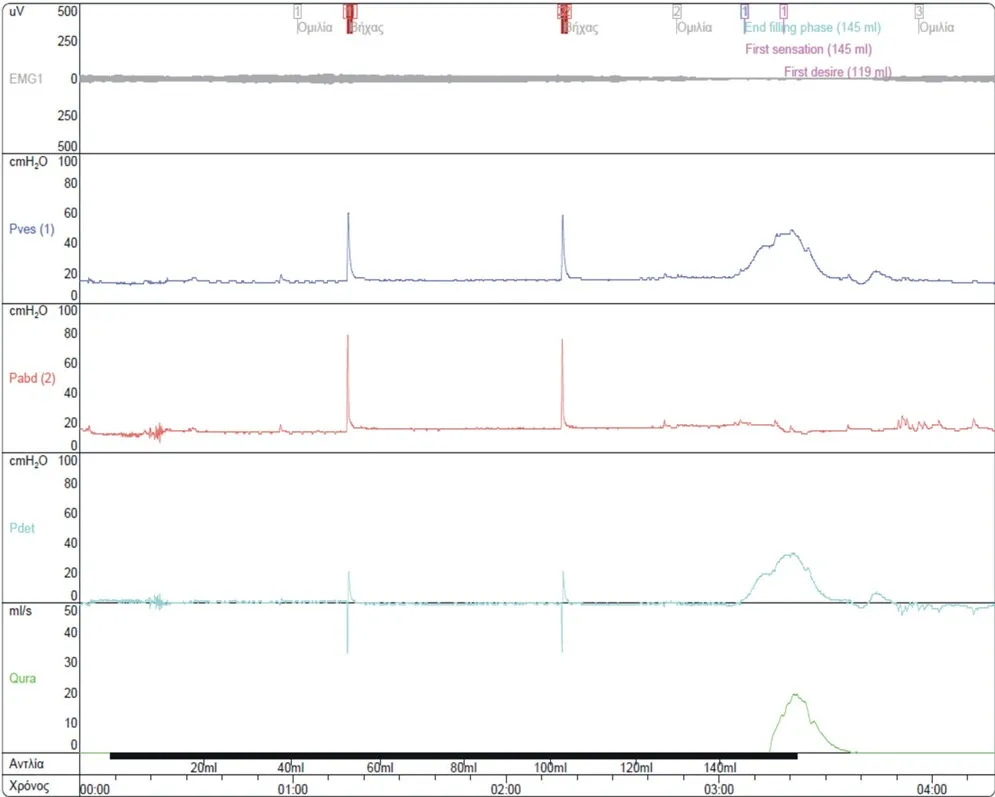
Voiding cystometrogram. A voiding cystometrogram performed 1 year postoperatively shows normal voiding with low pressures.
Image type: electrography (ekg)